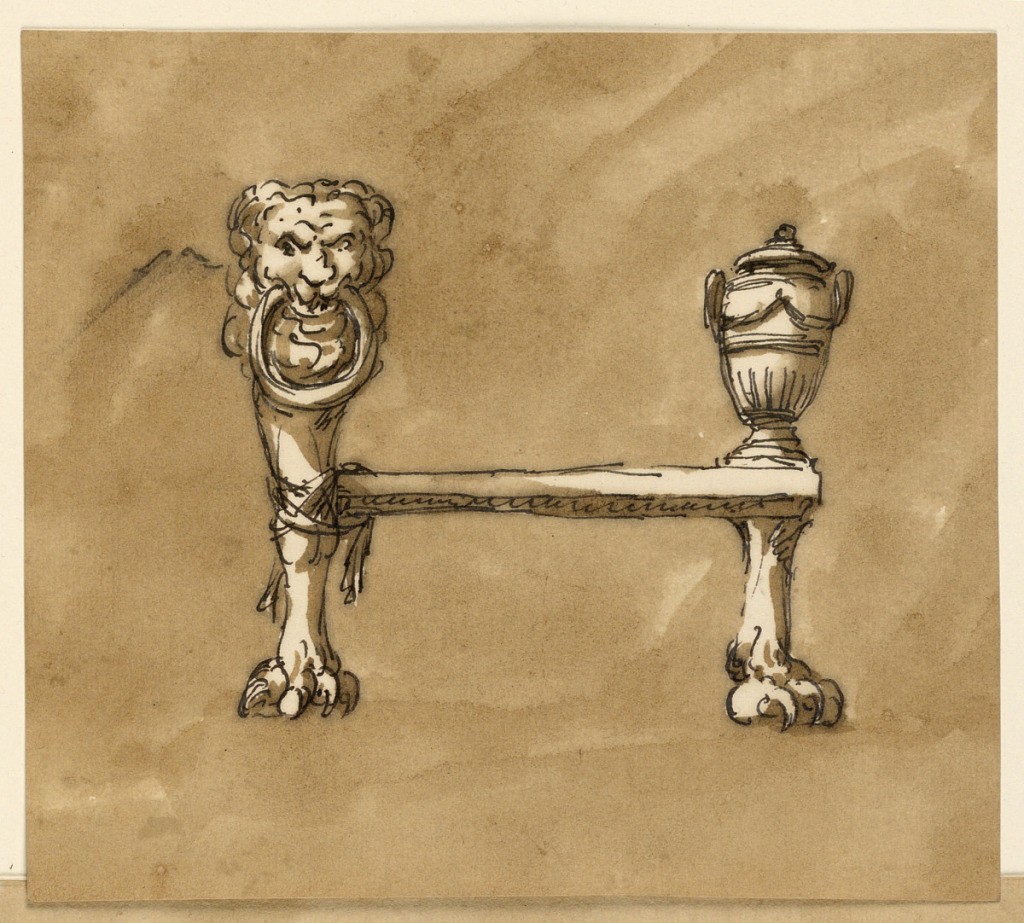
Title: Fireplace fenders
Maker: Giuseppe Barberi, Italian, 1746–1809
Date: ca. 1795
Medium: Pen and brown ink, brush and brown wash on off-white laid paper
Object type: Drawing
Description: At left is a lion chimera with a ring, at right a lion's leg with an urn with two handles on top. They are connected by a molding. Usual background.